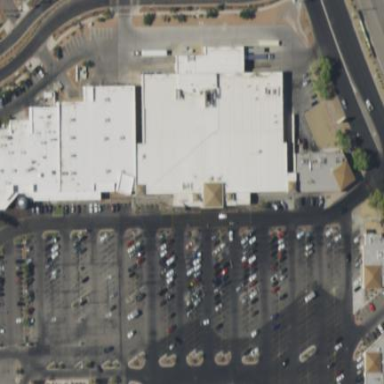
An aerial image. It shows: Supermarket located in building.